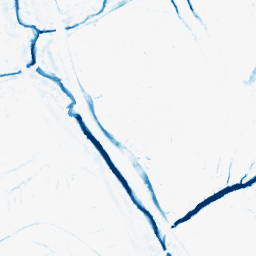
Category: morphological
Decomposition family: morphological
Decomposition parameters: operation: closing
size: 5
Upsampling method: quintic
Upsampling parameters: scale: 2
Upsampling scale: 2